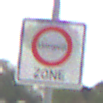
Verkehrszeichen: BeginnUmweltzone
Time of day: Midday
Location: Outdoor (Nature)
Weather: PartlyCloudy
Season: NotSpecified
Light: Natural